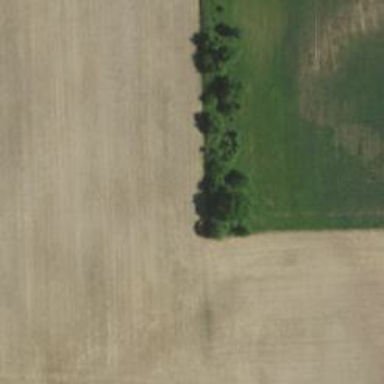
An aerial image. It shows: Row of trees in natural setting.